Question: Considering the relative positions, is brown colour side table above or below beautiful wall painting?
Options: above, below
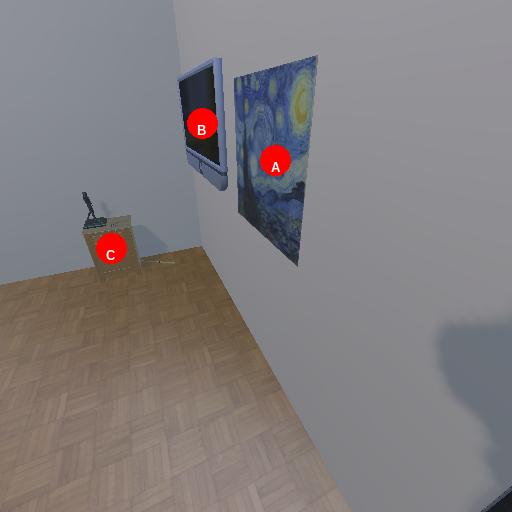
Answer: above